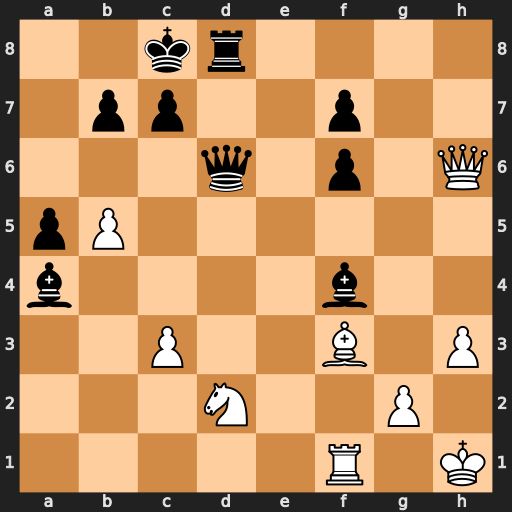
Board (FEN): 2kr4/1pp2p2/3q1p1Q/pP6/b4b2/2P2B1P/3N2P1/5R1K
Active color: w
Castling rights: -
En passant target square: -
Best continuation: Bg4+ Kb8 Qxf4